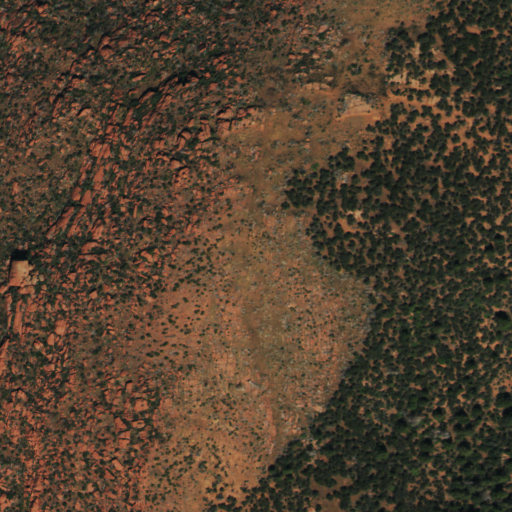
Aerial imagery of mountain in Colorado named Douglas Mountain containing evergreen forest, shrub, and deciduous forest